Field crop: maize
Growth stage: 2
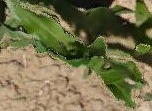
Species: maize